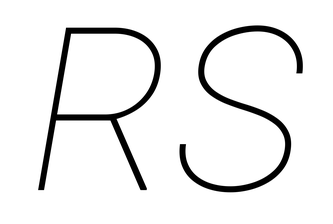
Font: Roboto-Italic_Thin_Italic